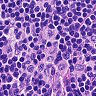
Metastatic tissue present: no